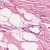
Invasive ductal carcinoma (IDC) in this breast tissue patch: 0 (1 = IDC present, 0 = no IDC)